Field crop: maize
Growth stage: 2
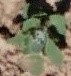
Species: chenopodium